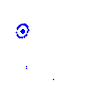
Particle: electron